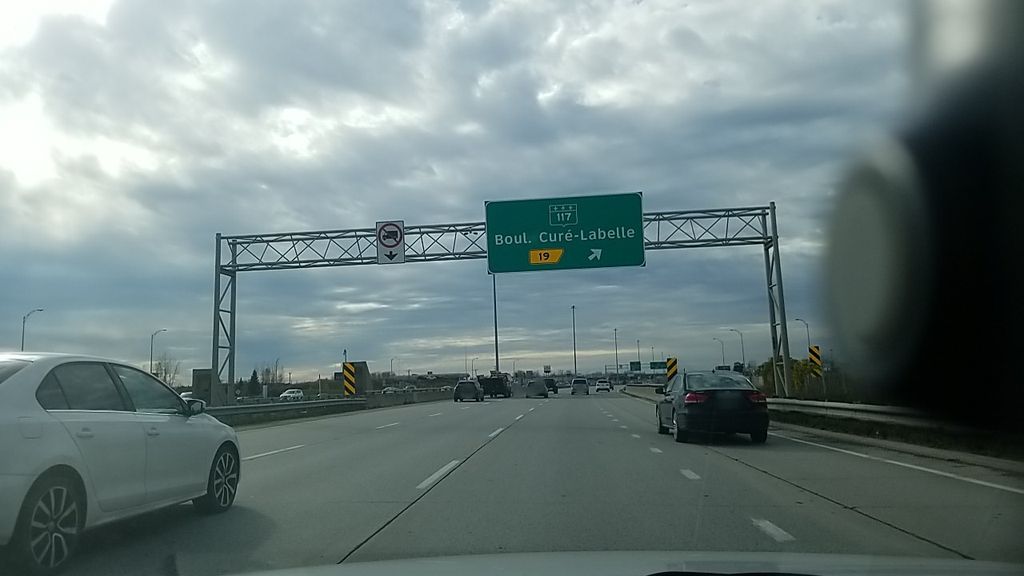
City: montreal